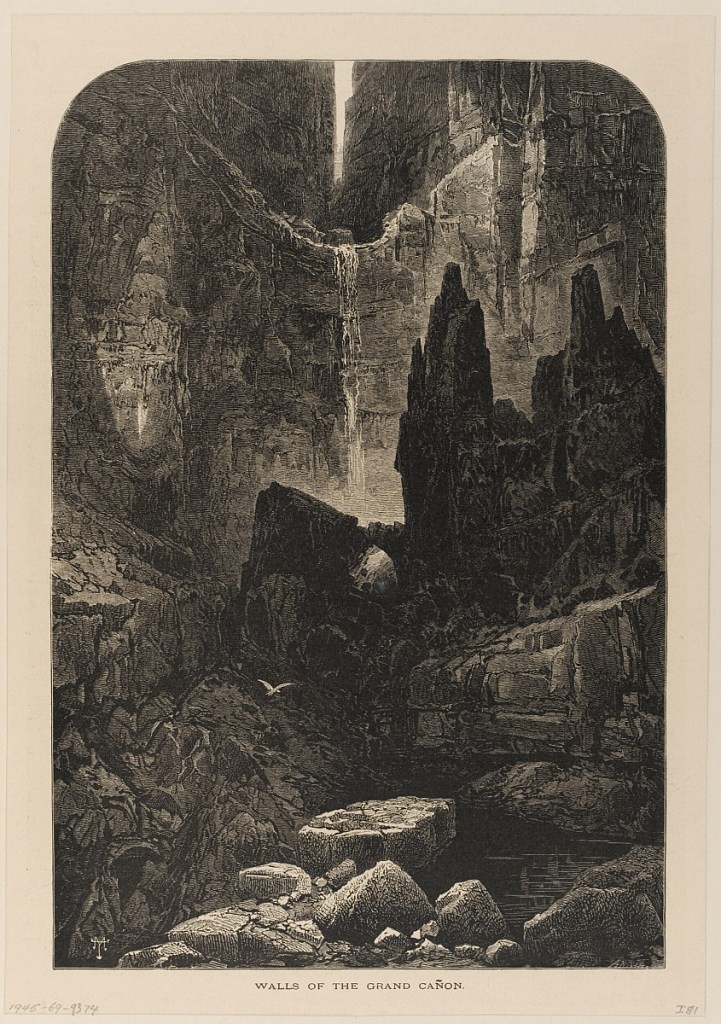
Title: Walls of the Grand Cañon, Colorado River
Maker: Thomas Moran, American, b. Britain, 1837–1926
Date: ca. 1875
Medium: Wood engraving on cream wove paper
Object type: Print
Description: Close-up view of walls of canyon. Tall cliffs, river below leading up to small waterfalls and narrow opening where light shines through.